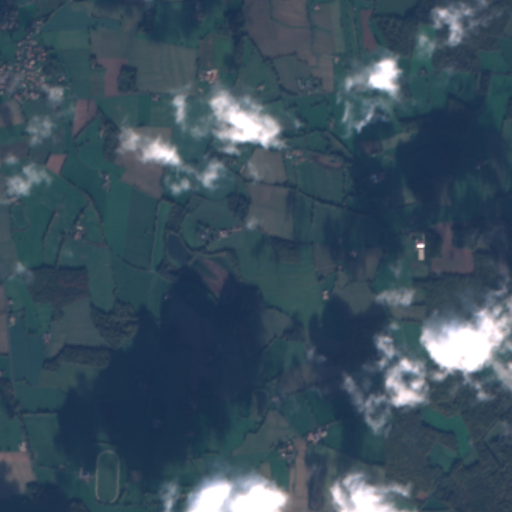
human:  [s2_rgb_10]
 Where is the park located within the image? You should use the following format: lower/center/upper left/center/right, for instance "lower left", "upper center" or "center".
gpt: The park is located in the center left of the image.
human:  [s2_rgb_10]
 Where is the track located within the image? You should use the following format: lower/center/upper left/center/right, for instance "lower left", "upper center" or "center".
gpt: The track is located in the lower left of the image.
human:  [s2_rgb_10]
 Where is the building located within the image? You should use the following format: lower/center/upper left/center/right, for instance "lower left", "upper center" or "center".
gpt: There is no building in the image.